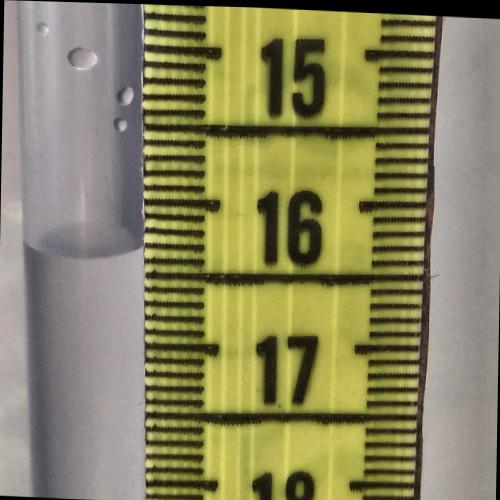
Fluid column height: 16.3 cm